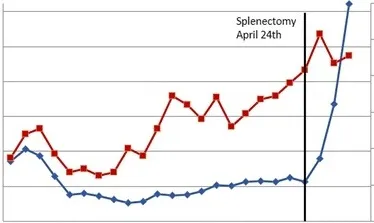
Trend of patient's platelet count (blue line) and hemoglobin (red line) over the hospital stay with respect to timing of splenectomy. Follow-up platelet count and hemoglobin on May 1 (not depicted on the graph) was 1,204,000/mm3 and 10.6 g/dl, respectively.
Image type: pathology (masson_trichrome)